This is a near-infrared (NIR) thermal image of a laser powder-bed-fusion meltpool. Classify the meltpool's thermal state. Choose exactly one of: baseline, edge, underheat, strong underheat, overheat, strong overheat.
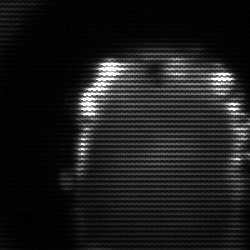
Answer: baseline